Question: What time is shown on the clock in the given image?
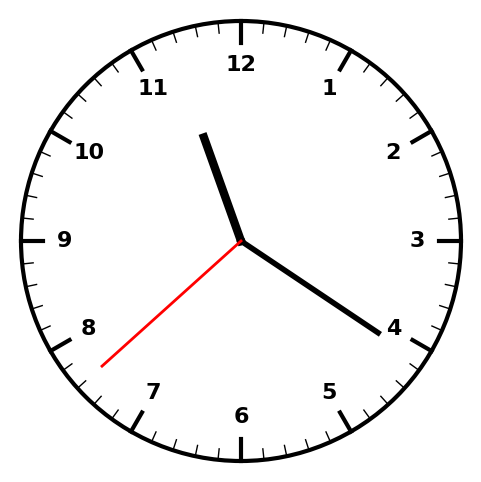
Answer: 11:20:38